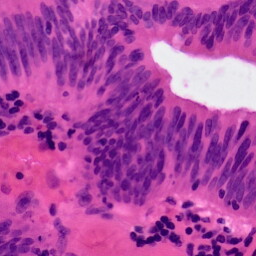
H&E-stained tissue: Colon